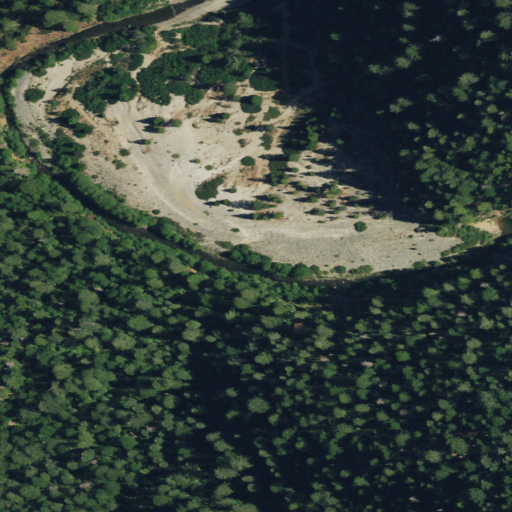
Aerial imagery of valley in California named Simon Ravine containing evergreen forest and shrub